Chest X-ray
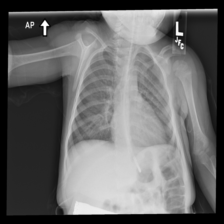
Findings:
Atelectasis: negative
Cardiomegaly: negative
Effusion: negative
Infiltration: negative
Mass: negative
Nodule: negative
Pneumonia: negative
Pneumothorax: negative
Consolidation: negative
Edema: negative
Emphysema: negative
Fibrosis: negative
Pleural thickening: negative
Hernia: negative